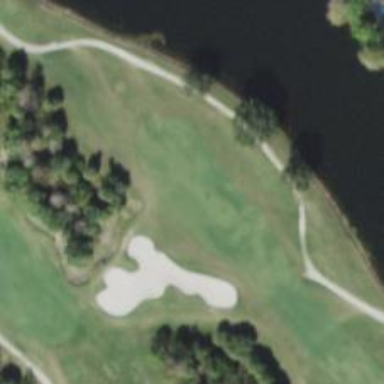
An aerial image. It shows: Golf hole.